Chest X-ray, AP view. Patient: 51 years old, sex M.
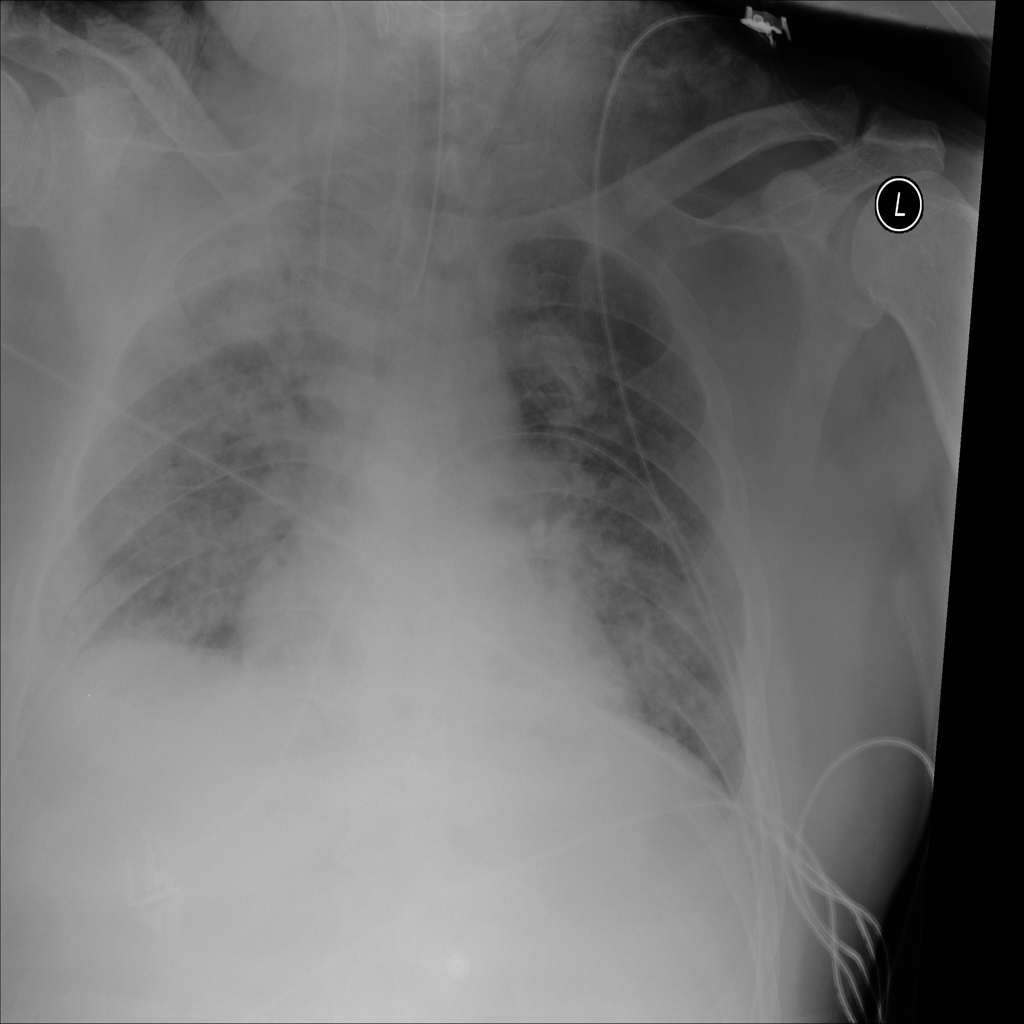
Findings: Atelectasis, Effusion, Infiltration